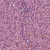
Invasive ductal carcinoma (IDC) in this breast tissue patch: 0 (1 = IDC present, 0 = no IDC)